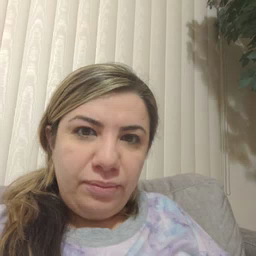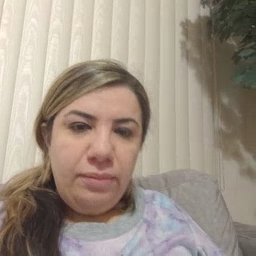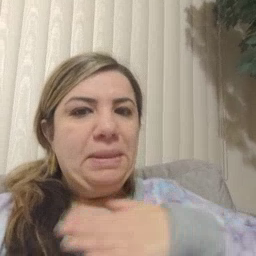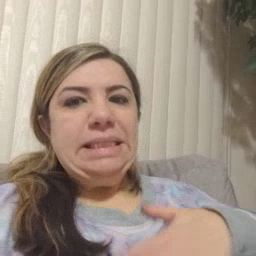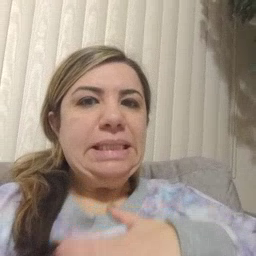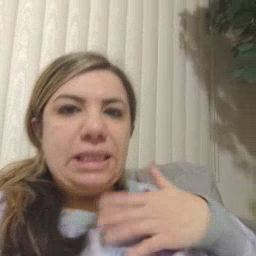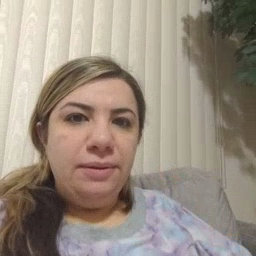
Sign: please